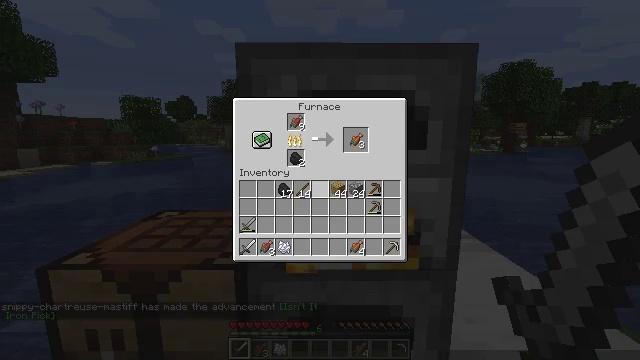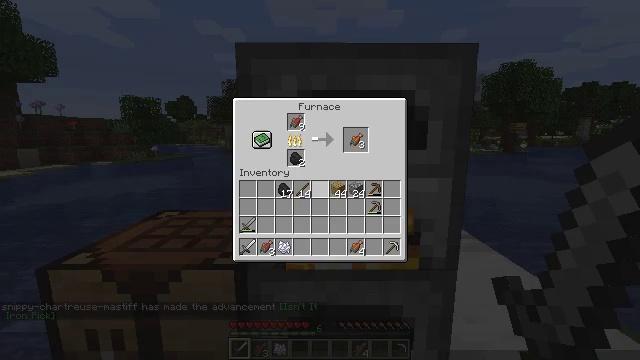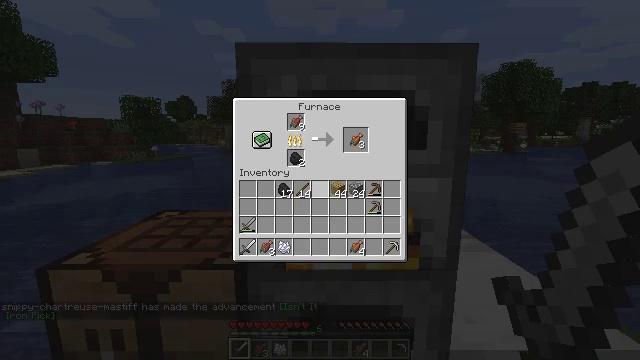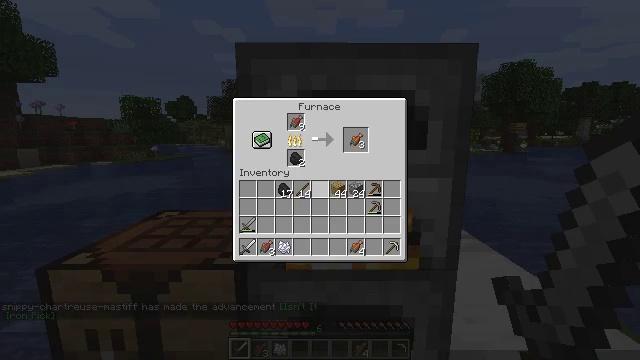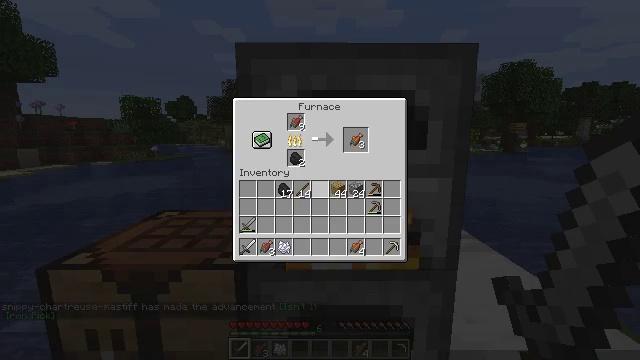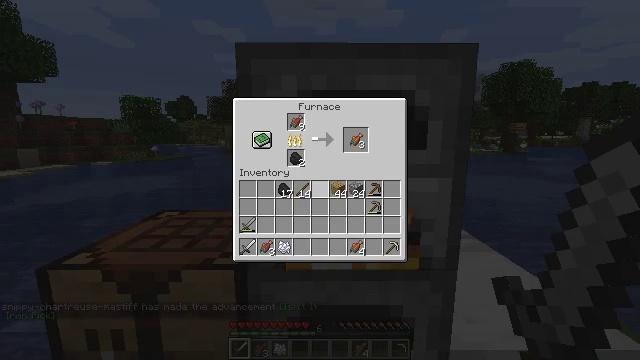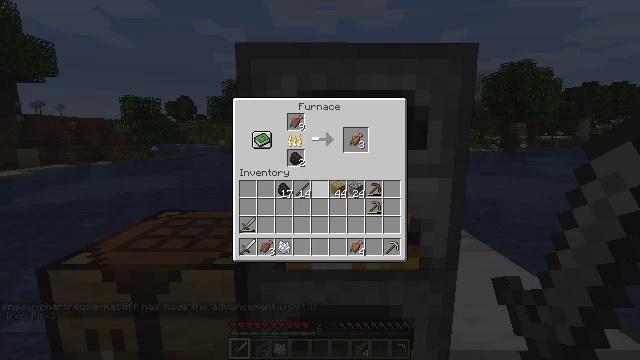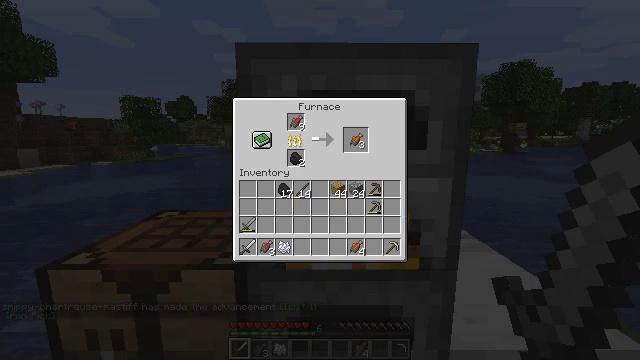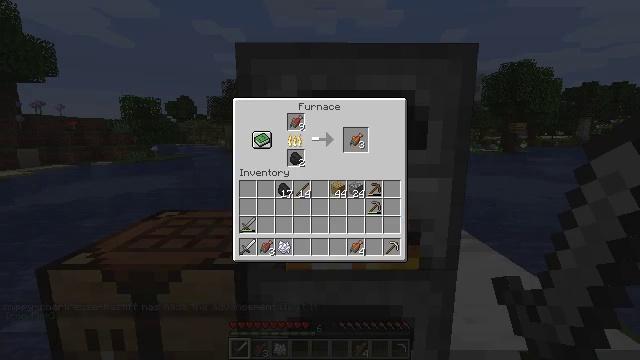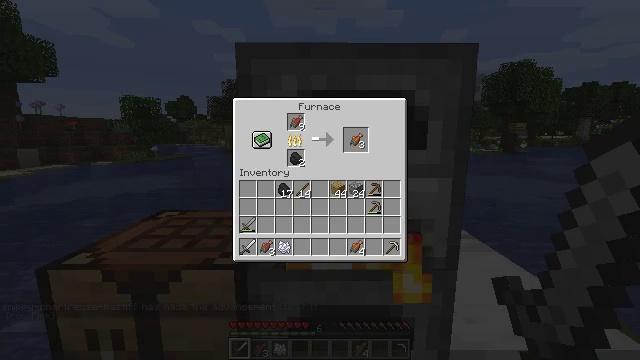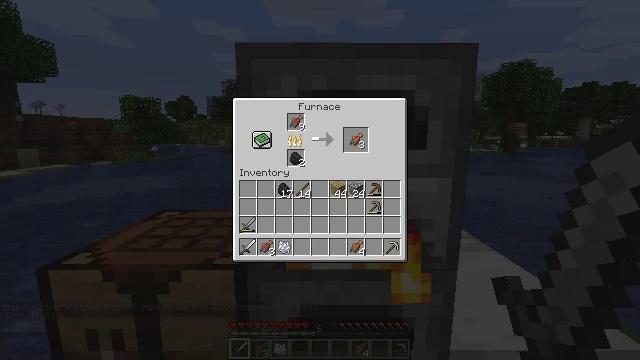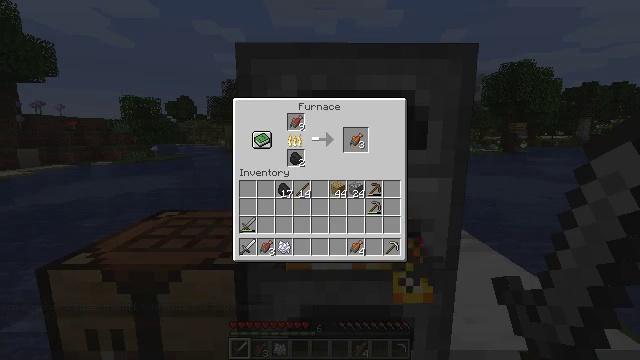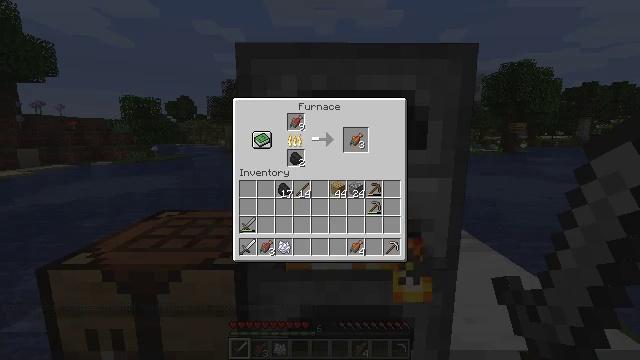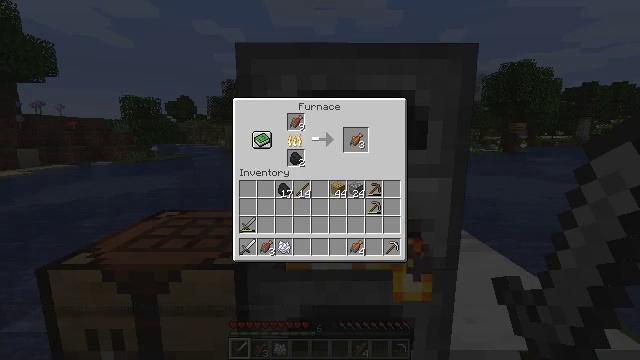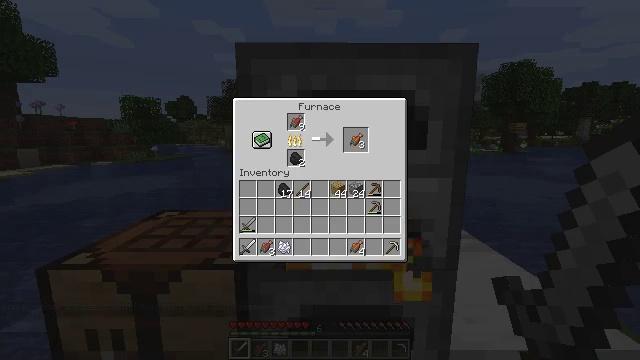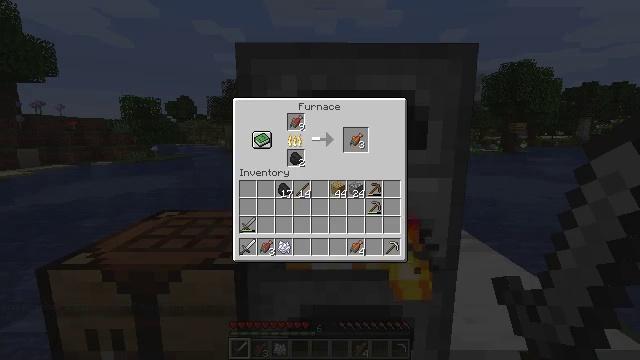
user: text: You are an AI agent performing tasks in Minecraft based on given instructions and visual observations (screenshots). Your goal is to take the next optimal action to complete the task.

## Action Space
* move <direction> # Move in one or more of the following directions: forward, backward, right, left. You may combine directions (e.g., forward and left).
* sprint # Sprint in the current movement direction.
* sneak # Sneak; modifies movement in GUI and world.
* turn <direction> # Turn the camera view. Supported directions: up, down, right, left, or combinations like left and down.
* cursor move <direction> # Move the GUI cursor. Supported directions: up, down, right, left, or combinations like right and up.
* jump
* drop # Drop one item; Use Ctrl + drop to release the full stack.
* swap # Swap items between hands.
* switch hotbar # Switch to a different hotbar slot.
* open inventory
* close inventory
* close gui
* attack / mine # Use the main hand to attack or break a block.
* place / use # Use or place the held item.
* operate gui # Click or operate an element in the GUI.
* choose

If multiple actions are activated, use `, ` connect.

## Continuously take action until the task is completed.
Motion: motion action
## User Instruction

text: Hunt fish.
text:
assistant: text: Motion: no_op
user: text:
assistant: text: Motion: no_op
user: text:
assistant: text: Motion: no_op
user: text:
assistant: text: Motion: no_op
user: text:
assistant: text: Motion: no_op
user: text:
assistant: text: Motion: no_op
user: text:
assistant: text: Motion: no_op
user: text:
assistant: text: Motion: no_op
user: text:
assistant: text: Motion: no_op
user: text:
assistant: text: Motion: no_op
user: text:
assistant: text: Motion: no_op
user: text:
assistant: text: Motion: no_op
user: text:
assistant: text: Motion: no_op
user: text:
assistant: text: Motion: no_op
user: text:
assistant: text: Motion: no_op
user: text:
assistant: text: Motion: no_op
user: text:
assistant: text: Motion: no_op
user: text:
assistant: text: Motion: close inventory
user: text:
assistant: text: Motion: turn down, close inventory
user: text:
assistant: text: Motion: turn down, close inventory
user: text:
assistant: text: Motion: turn down, close inventory
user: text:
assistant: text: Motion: turn down
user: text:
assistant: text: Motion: use / place
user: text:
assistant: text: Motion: use / place
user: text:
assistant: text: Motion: use / place
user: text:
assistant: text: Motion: use / place
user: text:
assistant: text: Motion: no_op
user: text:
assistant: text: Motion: open gui
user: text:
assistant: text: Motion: no_op
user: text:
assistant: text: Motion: no_op